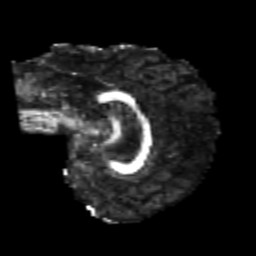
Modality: FA
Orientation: sagittal
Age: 25
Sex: female
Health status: healthy
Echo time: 0.074 s